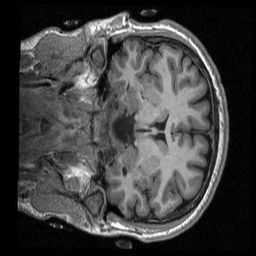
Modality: T1w
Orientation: coronal
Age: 28
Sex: male
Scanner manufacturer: siemens
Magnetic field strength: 3 T
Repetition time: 2.3 s
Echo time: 0.00298 s